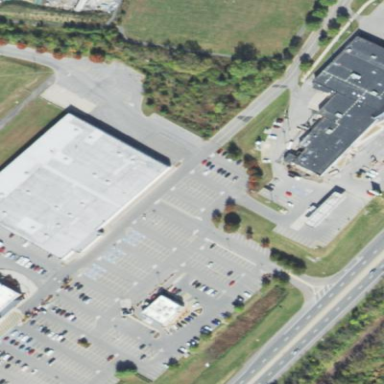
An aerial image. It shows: Large retail supermarket.